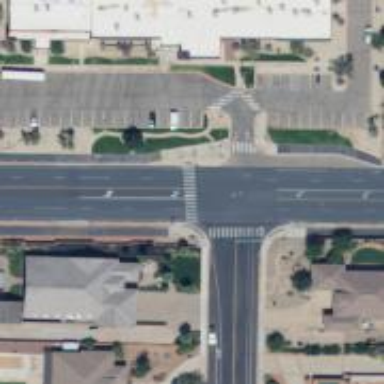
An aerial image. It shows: Asphalt footway with uncontrolled zebra crossing.